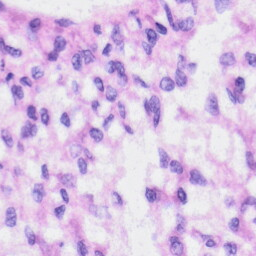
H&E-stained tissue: Liver